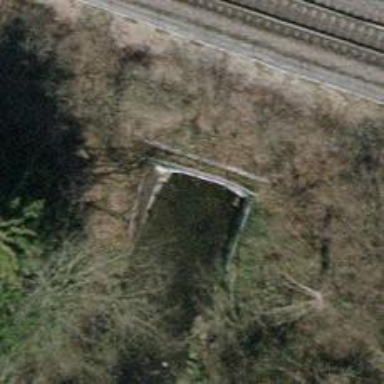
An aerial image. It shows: Tunnel.